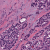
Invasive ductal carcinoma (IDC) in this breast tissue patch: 1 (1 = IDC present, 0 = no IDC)